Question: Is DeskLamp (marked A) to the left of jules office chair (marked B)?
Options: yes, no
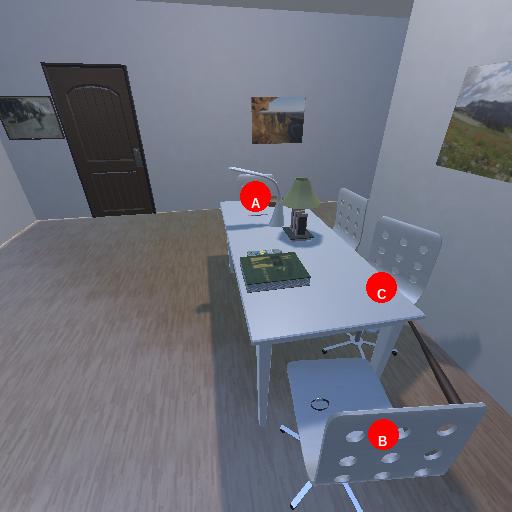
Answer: yes